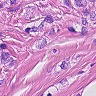
Metastatic tissue present: yes